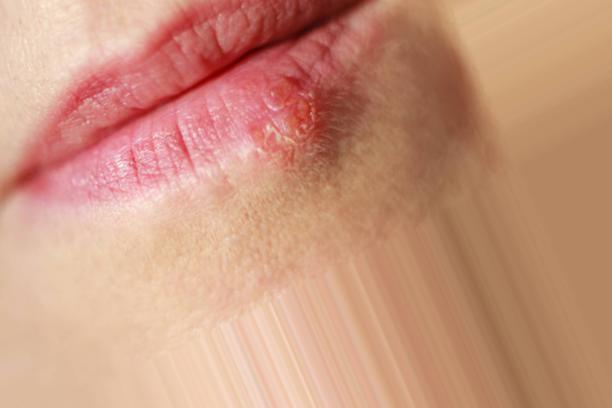
Condition: Mouth Ulcer